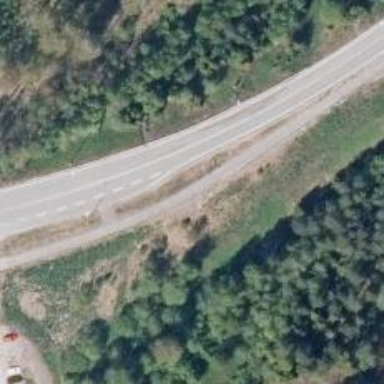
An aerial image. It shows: Cycleway.